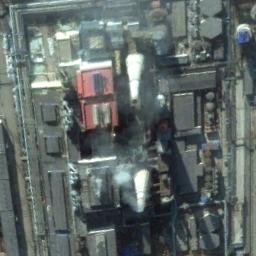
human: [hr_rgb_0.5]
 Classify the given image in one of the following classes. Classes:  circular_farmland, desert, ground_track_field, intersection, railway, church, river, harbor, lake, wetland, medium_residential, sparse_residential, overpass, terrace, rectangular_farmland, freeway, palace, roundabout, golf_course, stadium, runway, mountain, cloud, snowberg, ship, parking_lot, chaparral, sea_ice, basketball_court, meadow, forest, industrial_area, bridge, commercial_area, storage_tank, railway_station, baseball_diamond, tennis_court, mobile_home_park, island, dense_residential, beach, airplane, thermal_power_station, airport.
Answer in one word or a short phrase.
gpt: thermal_power_station